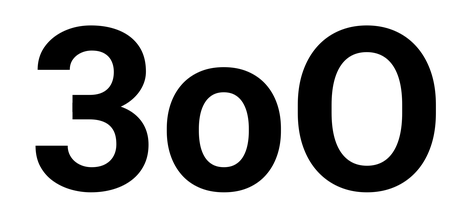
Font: Roboto_Bold